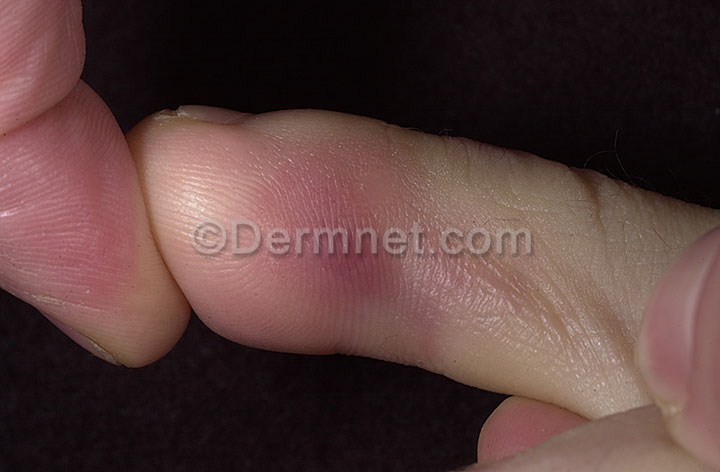
Disease: Lupus and other Connective Tissue diseases